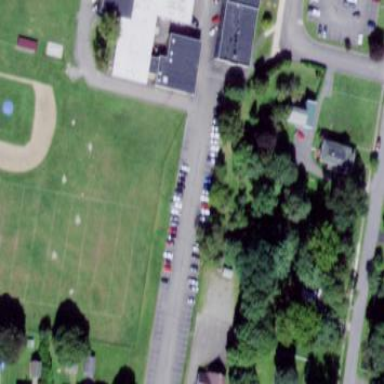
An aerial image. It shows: Baseball pitch for leisure land.